Field crop: tomato
Growth stage: 1
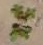
Species: portulaca